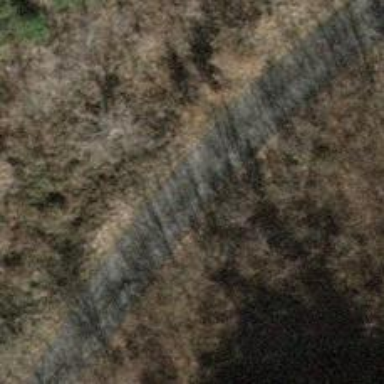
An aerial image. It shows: Paved track with grade 1 surface.